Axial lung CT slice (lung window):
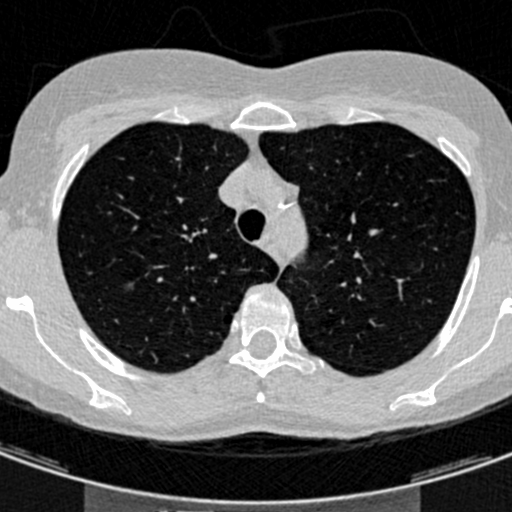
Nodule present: yes
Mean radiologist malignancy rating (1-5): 3.5